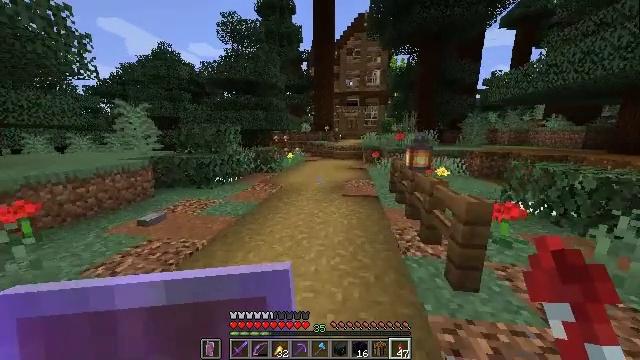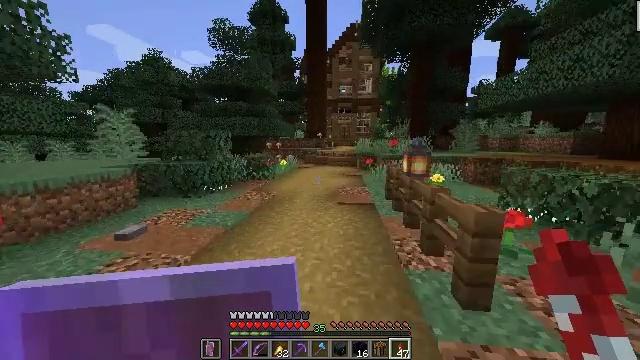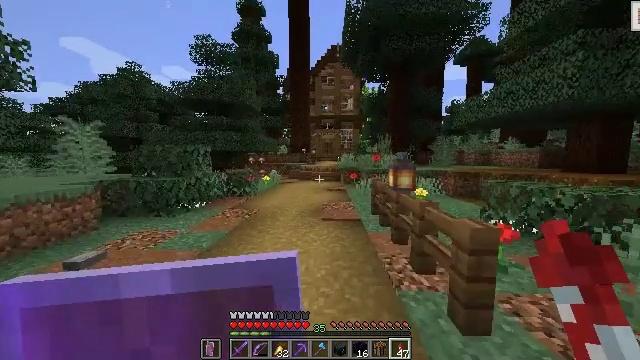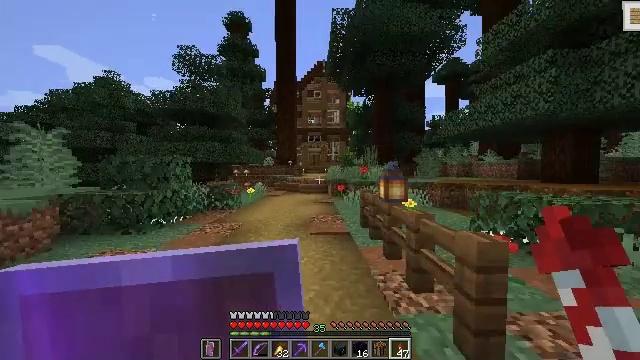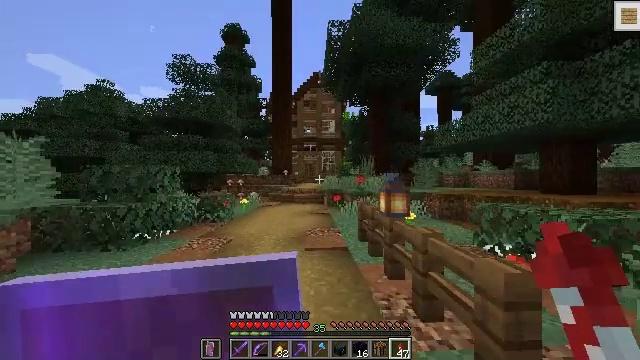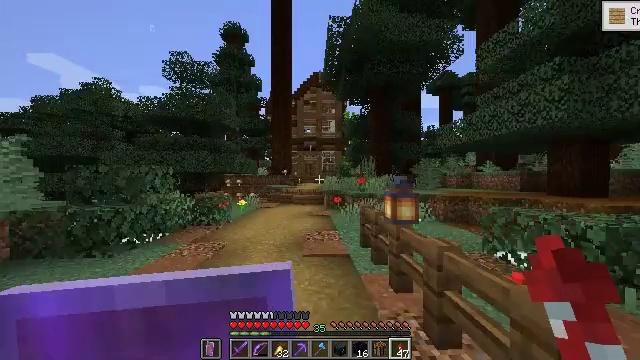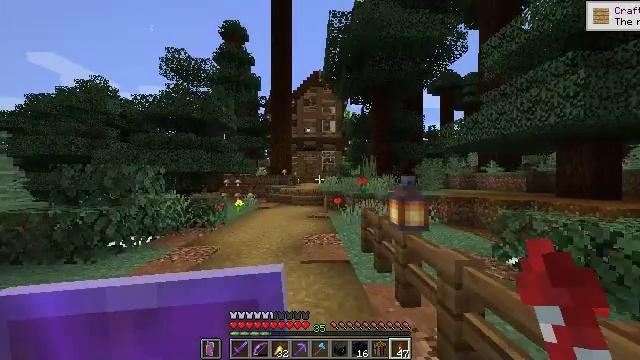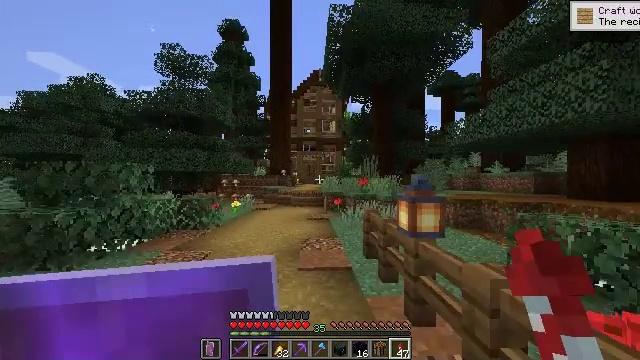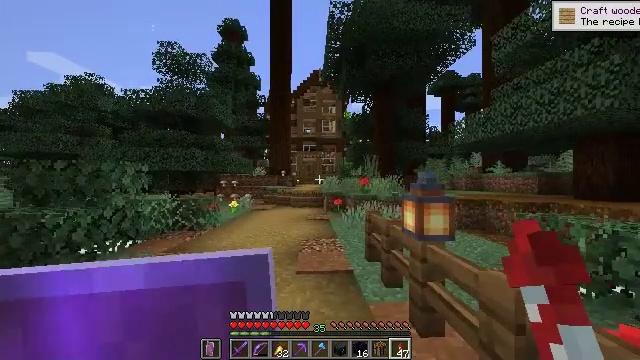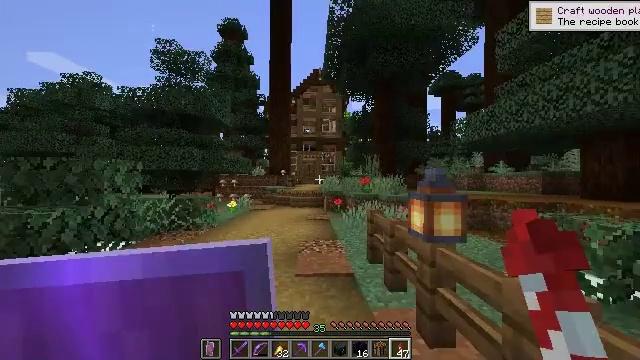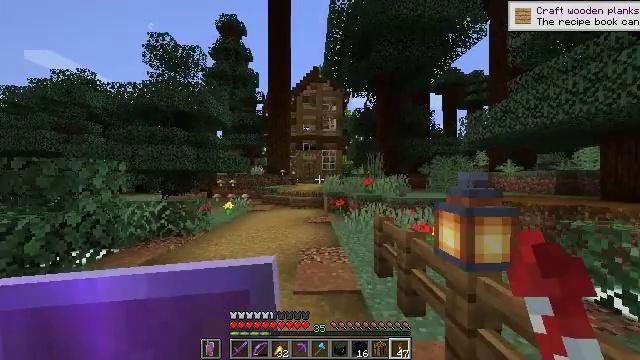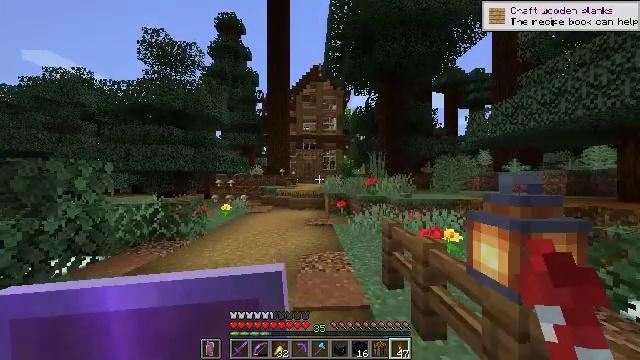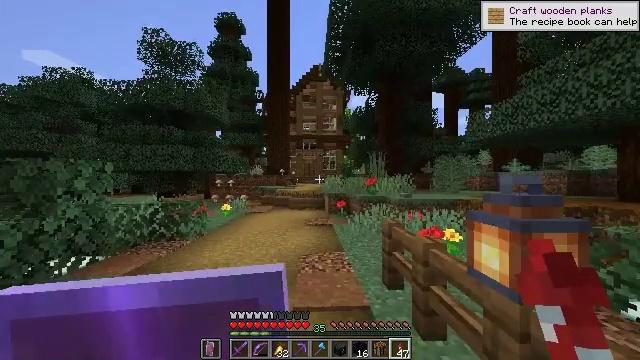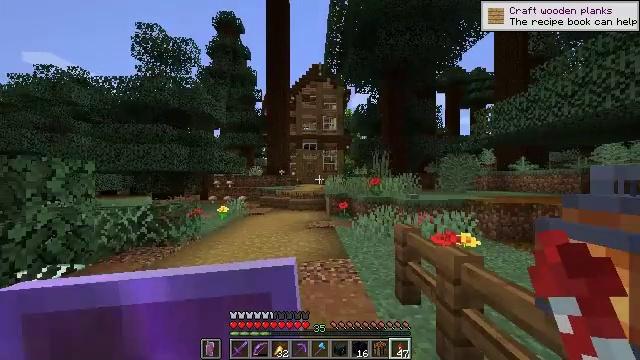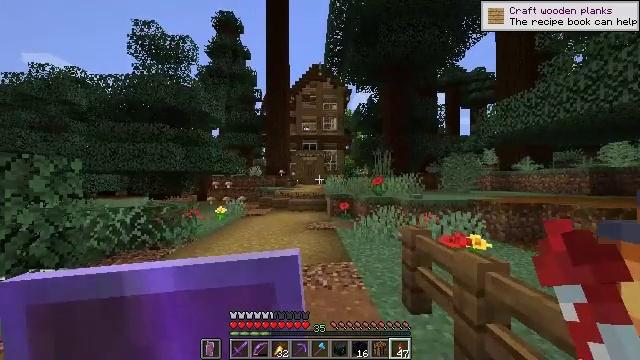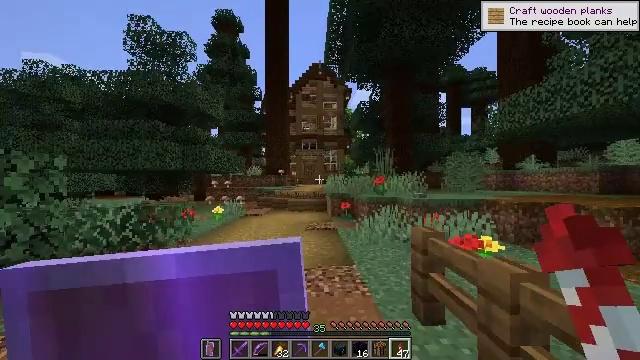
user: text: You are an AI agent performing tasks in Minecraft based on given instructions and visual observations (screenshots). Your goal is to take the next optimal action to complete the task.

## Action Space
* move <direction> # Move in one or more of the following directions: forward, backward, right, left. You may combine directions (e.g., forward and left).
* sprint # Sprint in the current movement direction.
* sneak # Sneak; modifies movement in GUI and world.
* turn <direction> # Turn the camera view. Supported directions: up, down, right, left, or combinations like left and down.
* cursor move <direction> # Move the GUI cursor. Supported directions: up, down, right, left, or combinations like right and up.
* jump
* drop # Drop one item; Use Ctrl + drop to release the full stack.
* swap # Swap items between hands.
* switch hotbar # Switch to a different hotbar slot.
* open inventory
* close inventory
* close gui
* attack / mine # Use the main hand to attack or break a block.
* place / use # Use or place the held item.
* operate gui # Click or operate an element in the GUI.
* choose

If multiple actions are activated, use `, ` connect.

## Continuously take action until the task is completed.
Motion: motion action
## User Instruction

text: Open the crafting table and craft a light gray carpet.
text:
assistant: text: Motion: move forward, sprint, turn right and up, attack / mine
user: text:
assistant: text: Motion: move forward, sprint, turn right and up, attack / mine
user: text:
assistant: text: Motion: move forward, sprint, turn right and up, attack / mine
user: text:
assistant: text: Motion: move forward, sprint, turn right and up, attack / mine
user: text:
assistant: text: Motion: move forward, sprint, attack / mine
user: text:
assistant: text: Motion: move forward, sprint, attack / mine
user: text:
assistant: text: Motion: move forward, sprint, attack / mine
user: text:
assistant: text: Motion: move forward, sprint, attack / mine
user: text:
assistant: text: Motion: move forward, sprint, attack / mine
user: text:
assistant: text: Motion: move forward, sprint, attack / mine
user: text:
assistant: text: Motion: move forward, sprint, attack / mine
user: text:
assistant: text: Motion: move forward, sprint, attack / mine
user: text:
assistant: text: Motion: move forward, sprint, attack / mine
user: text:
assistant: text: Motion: move forward, sprint, attack / mine
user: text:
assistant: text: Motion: move forward, sprint, attack / mine
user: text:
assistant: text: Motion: move forward, sprint, attack / mine
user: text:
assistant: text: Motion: move forward, sprint, attack / mine
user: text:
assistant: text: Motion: move forward, sprint, attack / mine
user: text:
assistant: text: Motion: move forward, sprint, attack / mine
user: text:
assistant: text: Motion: move forward, sprint, turn left, attack / mine
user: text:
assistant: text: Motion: move forward, sprint, turn left, attack / mine
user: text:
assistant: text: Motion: move forward, sprint, turn left, attack / mine
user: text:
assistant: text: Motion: move forward, sprint, turn left, attack / mine
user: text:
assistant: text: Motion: move forward, sprint, attack / mine
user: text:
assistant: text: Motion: move forward, sprint, attack / mine
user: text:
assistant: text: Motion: move forward, sprint, attack / mine
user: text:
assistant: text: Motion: move forward, sprint, attack / mine
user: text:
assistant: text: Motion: move forward, sprint, attack / mine
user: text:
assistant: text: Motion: move forward, sprint, attack / mine
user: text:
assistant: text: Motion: move forward, sprint, attack / mine